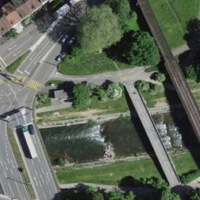
EUNIS habitat code: 57
Species observed at this site:
Chroicocephalus ridibundus
Pholidoptera griseoaptera
Motacilla cinerea
Anas platyrhynchos
Mergus merganser
Cinclus cinclus
Columba livia
Cornus sanguinea